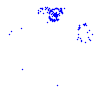
Particle: electron